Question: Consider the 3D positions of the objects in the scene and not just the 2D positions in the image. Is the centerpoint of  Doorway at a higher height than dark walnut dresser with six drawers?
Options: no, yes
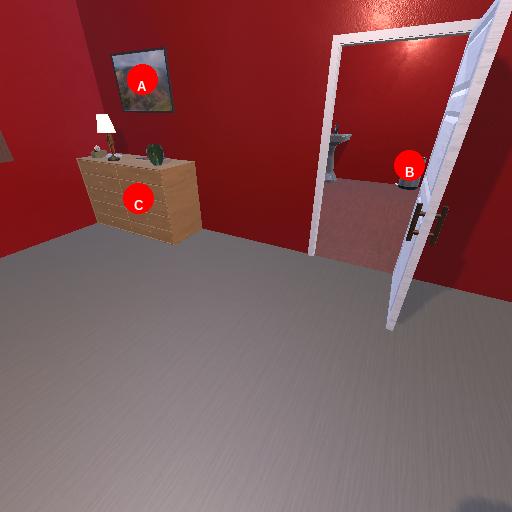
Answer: no